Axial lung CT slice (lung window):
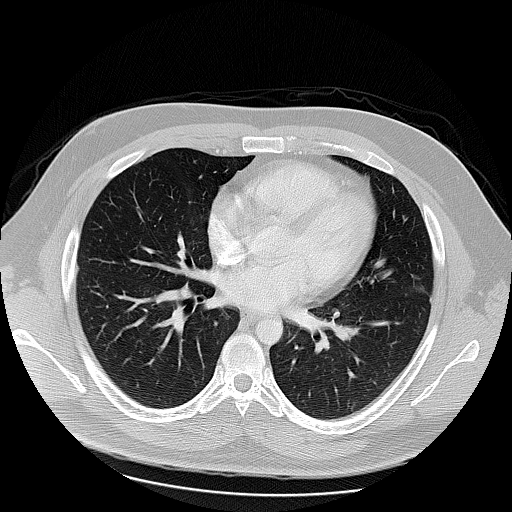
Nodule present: no